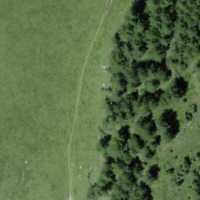
EUNIS habitat code: 26
Species observed at this site:
Crepis aurea